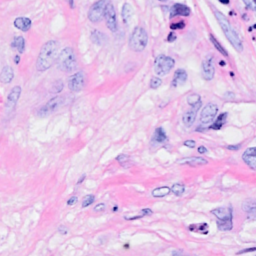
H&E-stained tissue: Breast